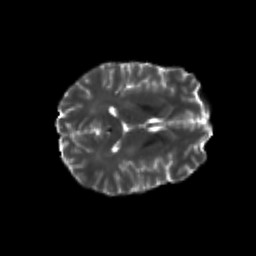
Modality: T2w
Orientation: axial
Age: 23
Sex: male
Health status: healthy
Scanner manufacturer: philips
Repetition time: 7.39 s
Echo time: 0.08599 s